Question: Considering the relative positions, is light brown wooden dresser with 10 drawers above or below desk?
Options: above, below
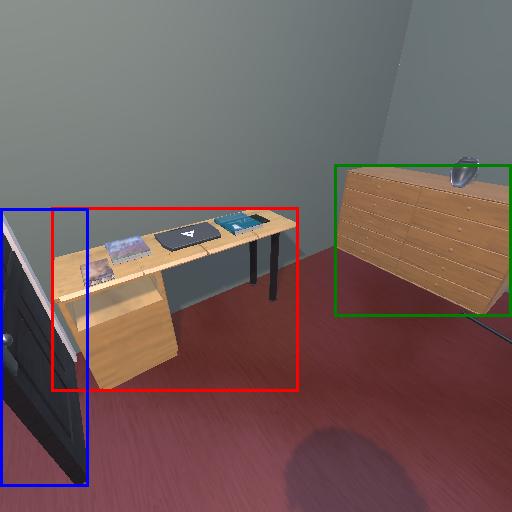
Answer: above